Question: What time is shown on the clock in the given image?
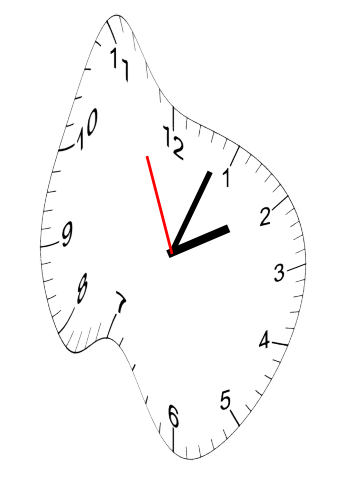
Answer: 02:03:56